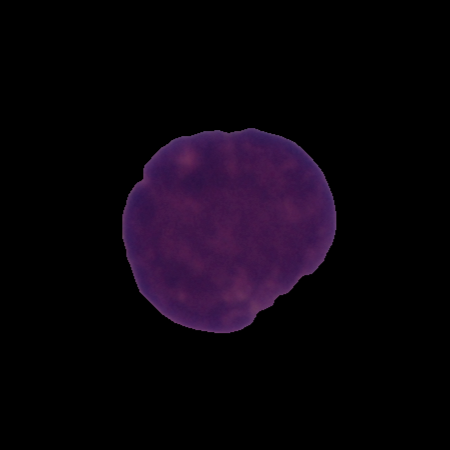
Label: cancer